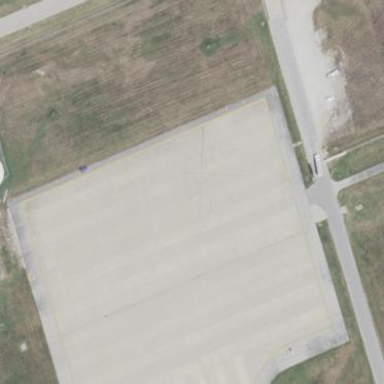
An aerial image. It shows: Apron at the airport.